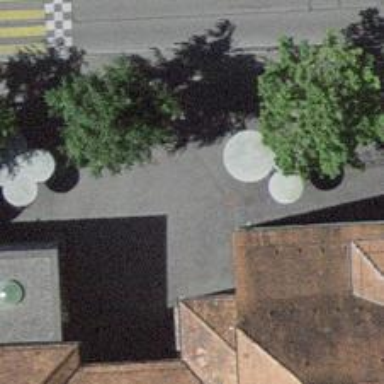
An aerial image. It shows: Shed designated for bicycle parking.